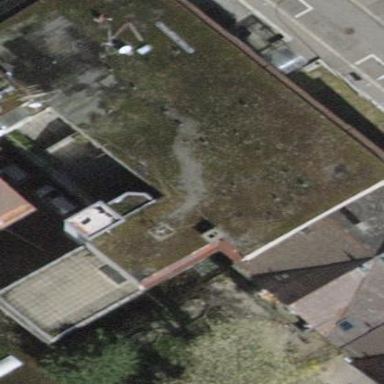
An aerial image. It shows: Hotel building.